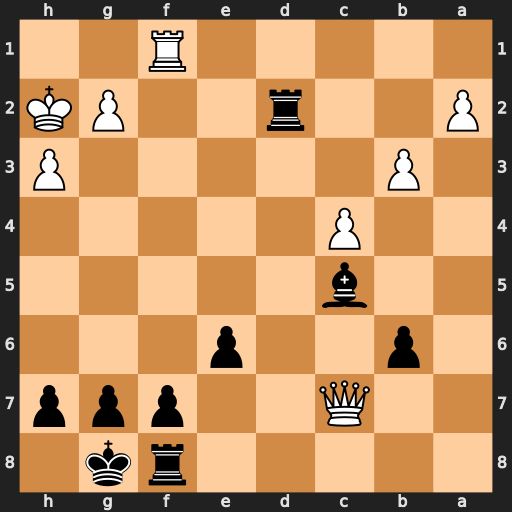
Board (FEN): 5rk1/2Q2ppp/1p2p3/2b5/2P5/1P5P/P2r2PK/5R2
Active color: b
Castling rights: -
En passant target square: -
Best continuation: Bd6+ Qxd6 Rxd6